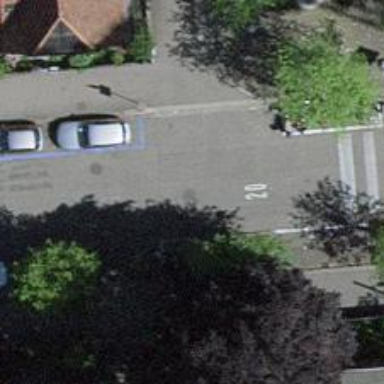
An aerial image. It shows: Asphalt road in living street.